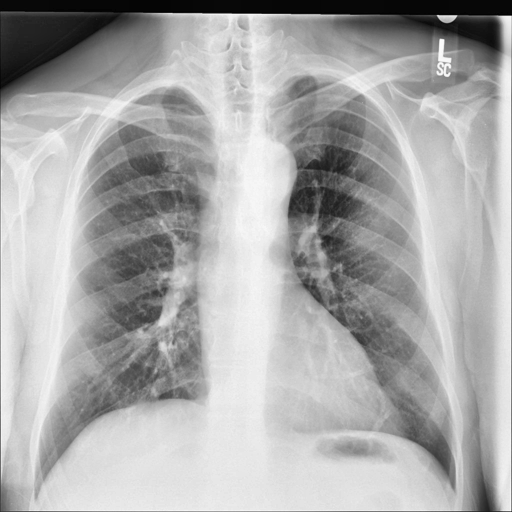
Finding: NORMAL